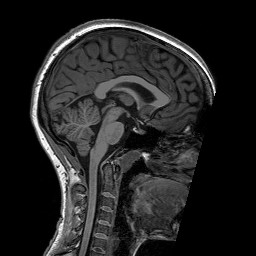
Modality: T1w
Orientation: sagittal
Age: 23
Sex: female